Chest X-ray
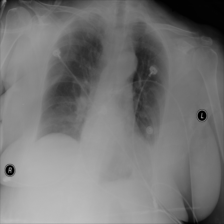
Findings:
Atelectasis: positive
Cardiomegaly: negative
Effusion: negative
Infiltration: negative
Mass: negative
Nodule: negative
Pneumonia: negative
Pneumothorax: negative
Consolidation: negative
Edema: negative
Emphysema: negative
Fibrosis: negative
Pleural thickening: negative
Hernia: negative